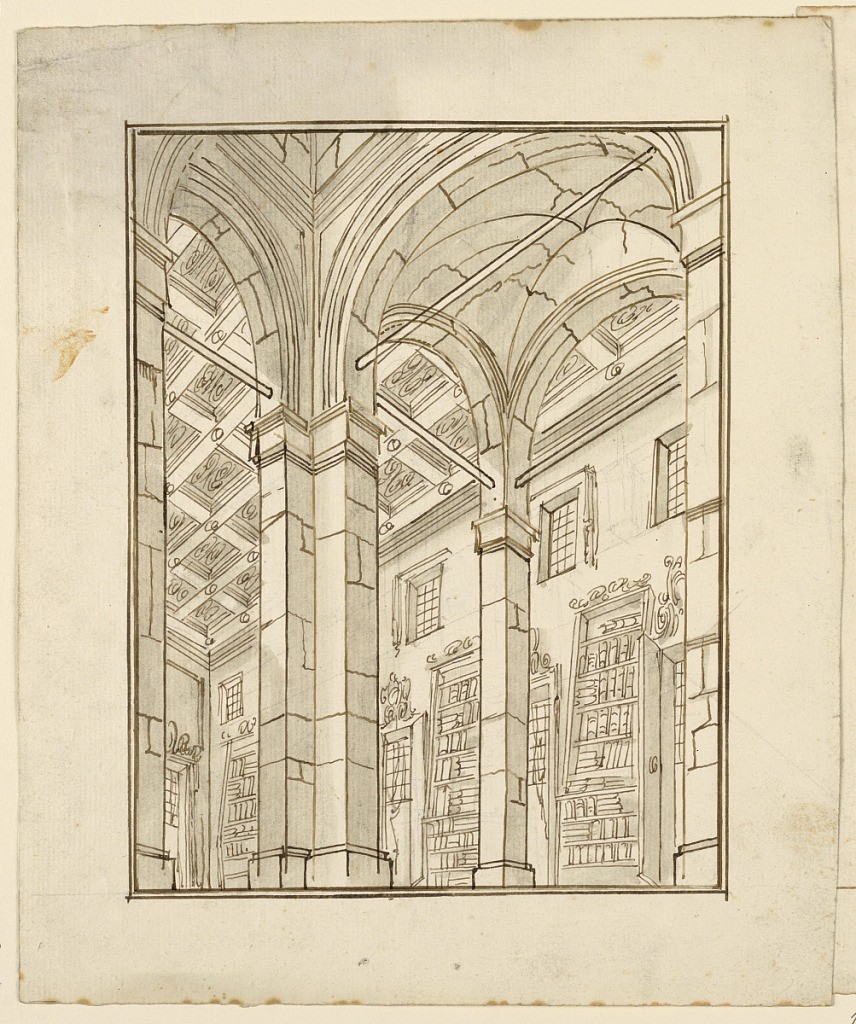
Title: Stage Design: Library Interior with Arches
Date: early 18th century
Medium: Pen and bistre, brush and sepia wash on paper
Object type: Drawing
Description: Vertical rectangle showing the interior of a library. In the foreground, square columns support cracking arches. In the background, a coffered ceiling with bookshelves.